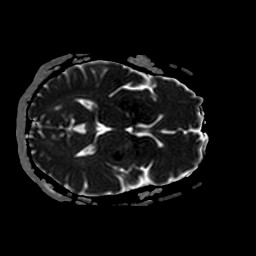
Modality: ADC
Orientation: axial
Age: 55
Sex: male
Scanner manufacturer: philips
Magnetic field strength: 3 T
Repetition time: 3.929 s
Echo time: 0.05989 s